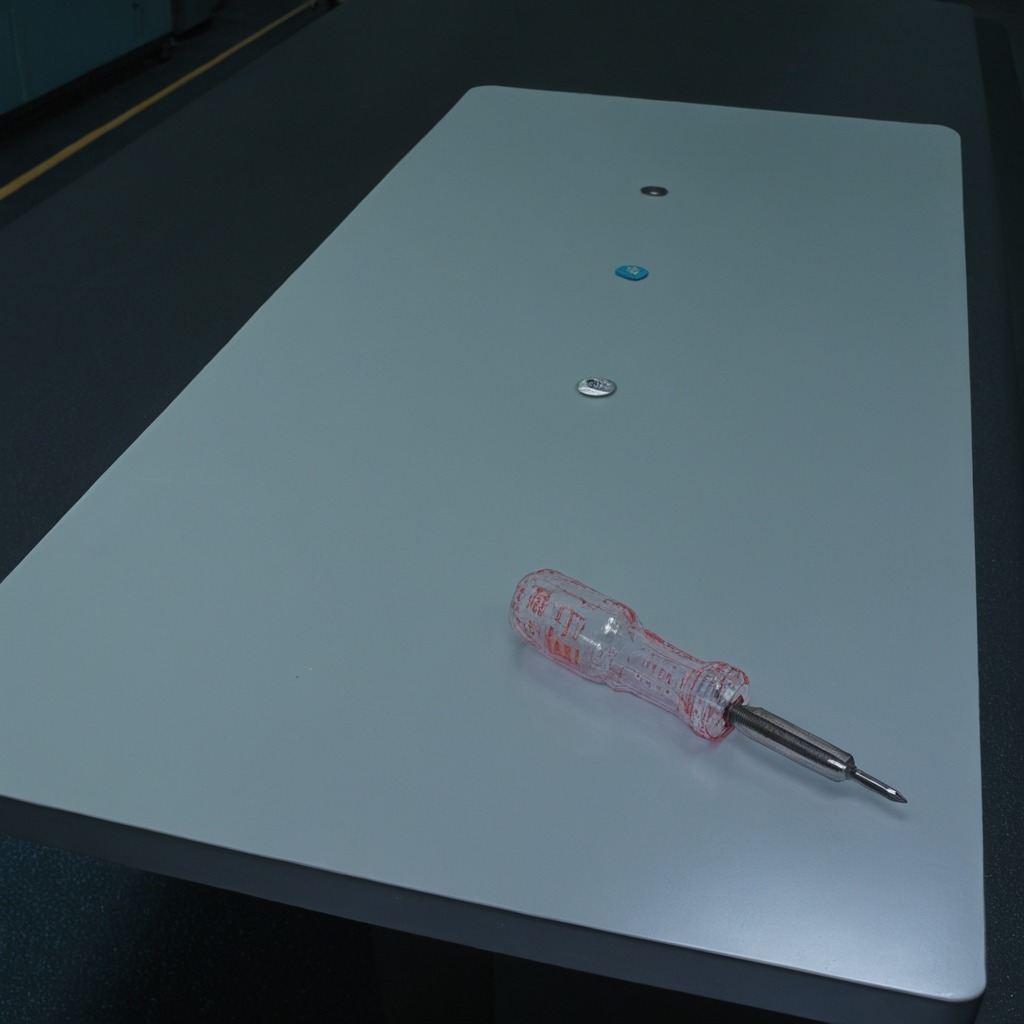
A screwdriver lies on a clean empty table in a railway signal maintenance room.